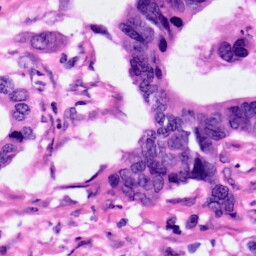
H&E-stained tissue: Pancreatic